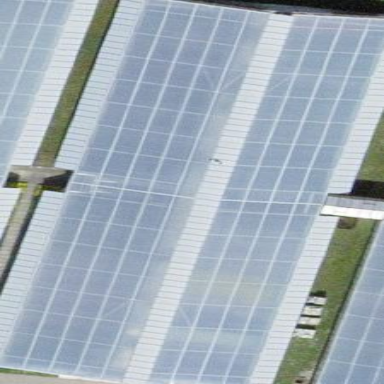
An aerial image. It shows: Greenhouse.